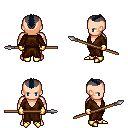
a pixel art fantasy rpg character, male body template, human, light skin, brown robe, teal pants, raven short mohawk hairstyle, gold gloves, gold boots, spear, four views (front, back, left, right), 2x2 character sprite sheet, small pixel art, hard edges, no anti-aliasing